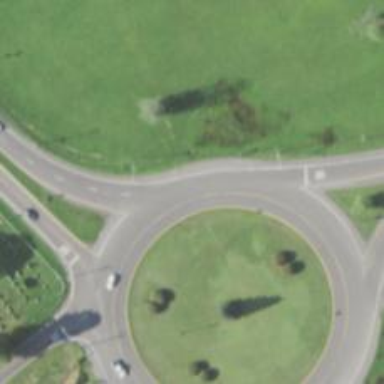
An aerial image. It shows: Roundabout at primary highway.